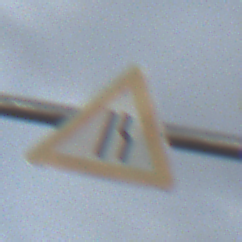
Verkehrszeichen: EinseitigVerengteFahrbahnRechts
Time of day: Night
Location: Outdoor (Nature)
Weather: Overcast
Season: NotSpecified
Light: Artificial